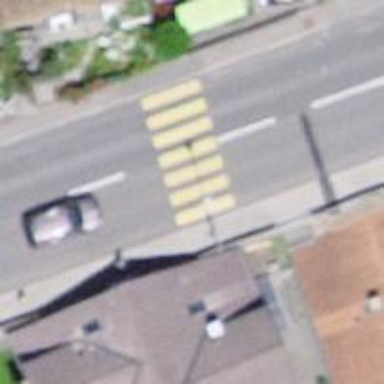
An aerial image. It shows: Uncontrolled zebra crossing.